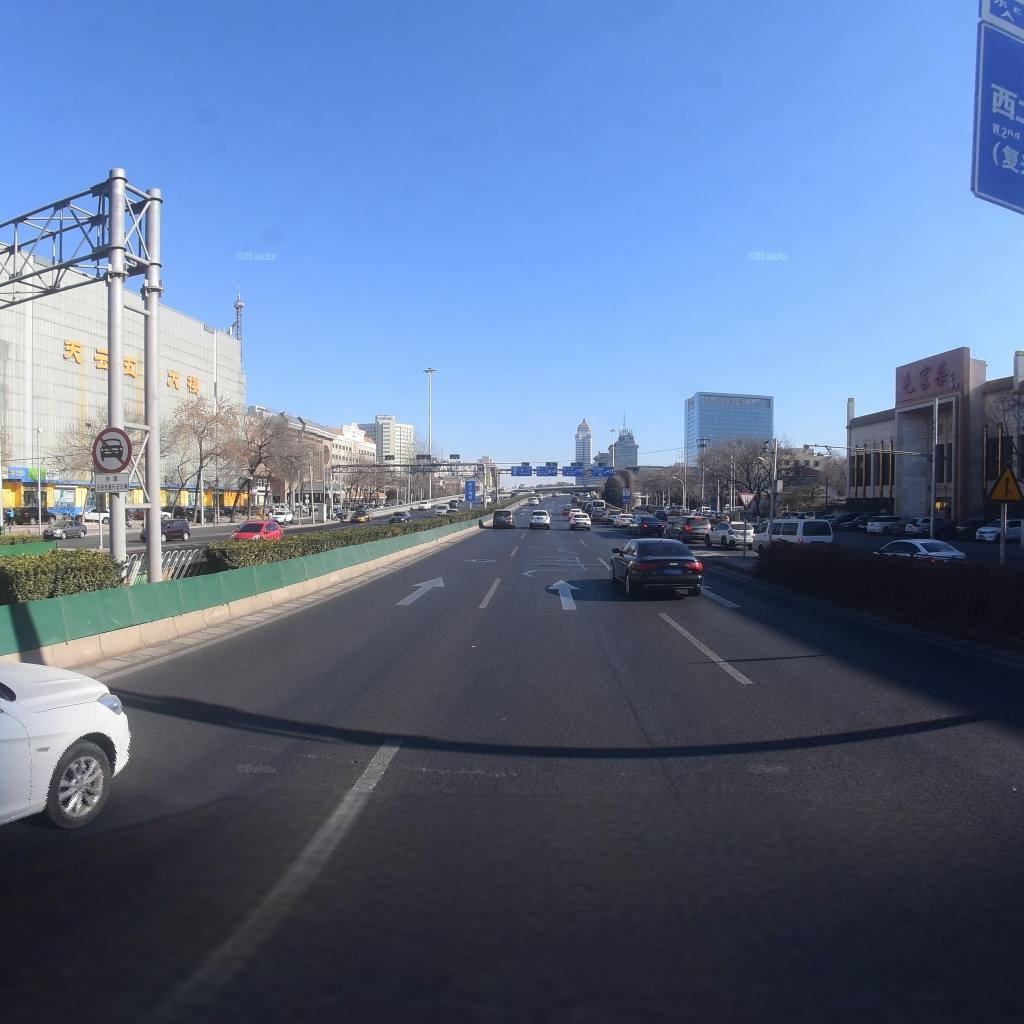
Region: Xicheng
Road damage annotations: longitudinal crack, transverse crack